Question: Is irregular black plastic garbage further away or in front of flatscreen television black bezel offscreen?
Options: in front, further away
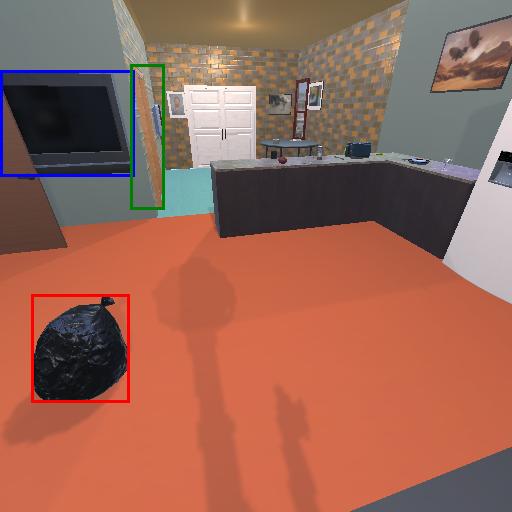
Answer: in front